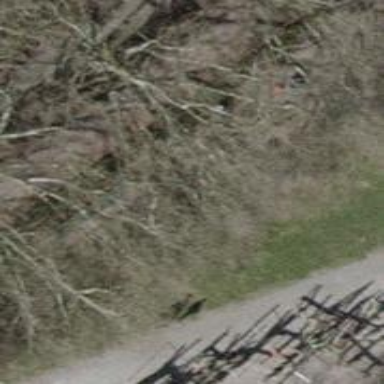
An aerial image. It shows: Brown picnic table in leisure land area.